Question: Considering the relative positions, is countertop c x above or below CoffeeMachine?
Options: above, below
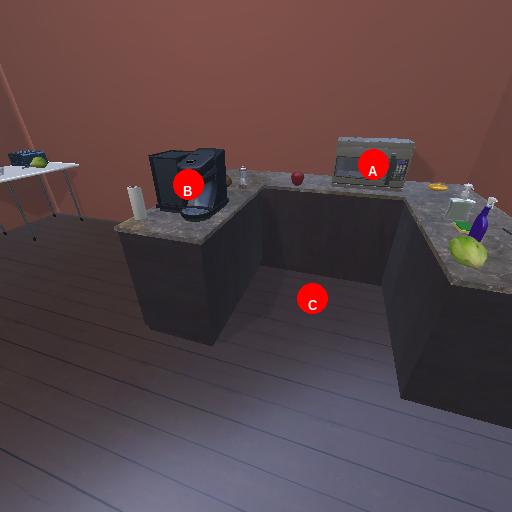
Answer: above